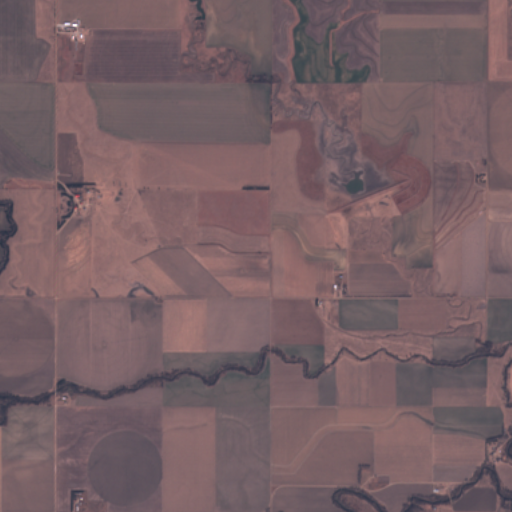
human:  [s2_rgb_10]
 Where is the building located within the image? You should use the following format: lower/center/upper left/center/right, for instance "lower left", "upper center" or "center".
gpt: There is no building in the image.